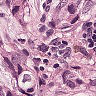
Metastatic tissue present: yes